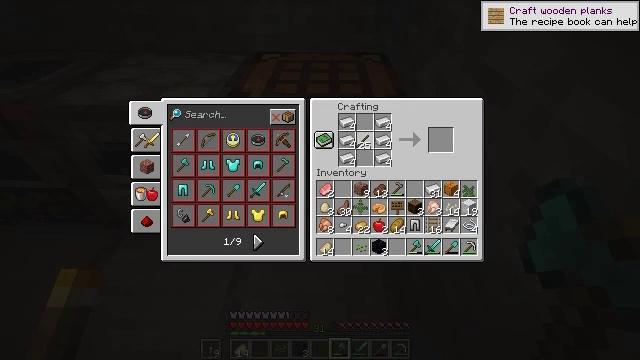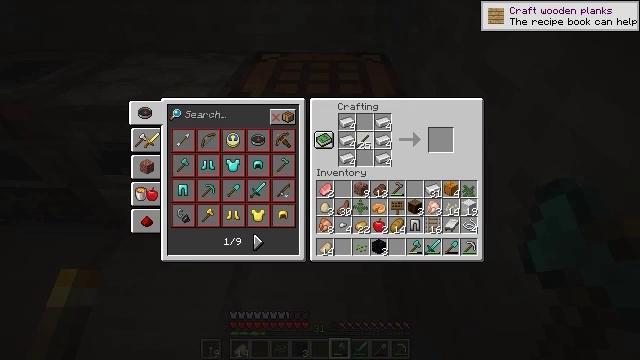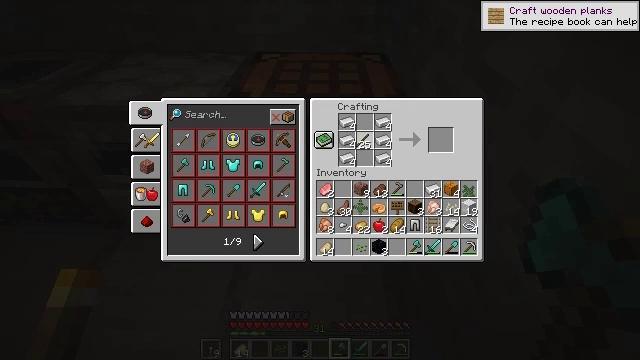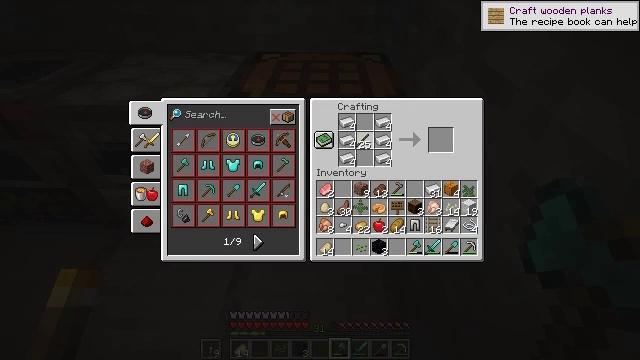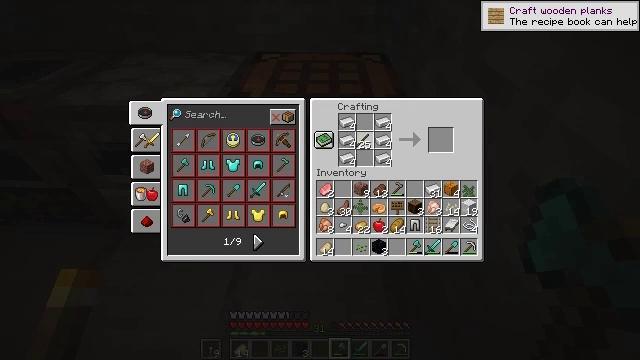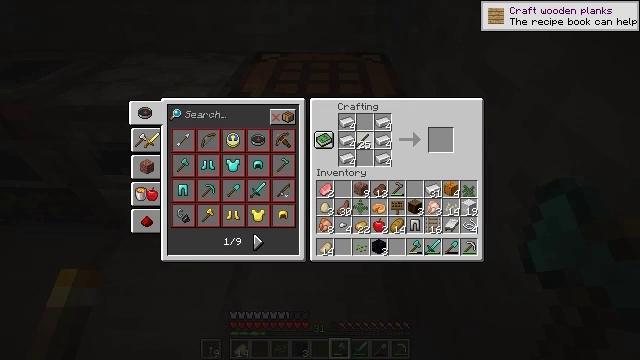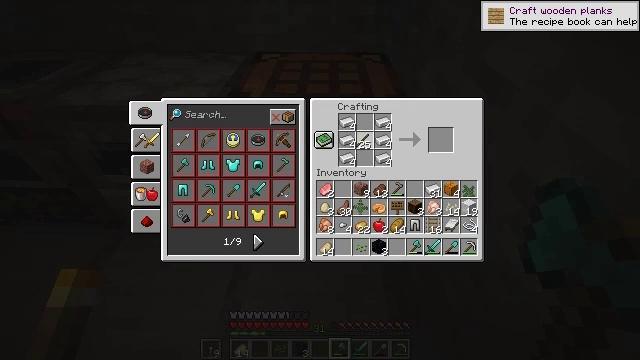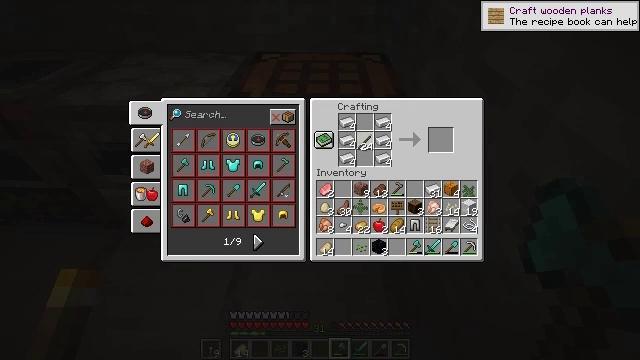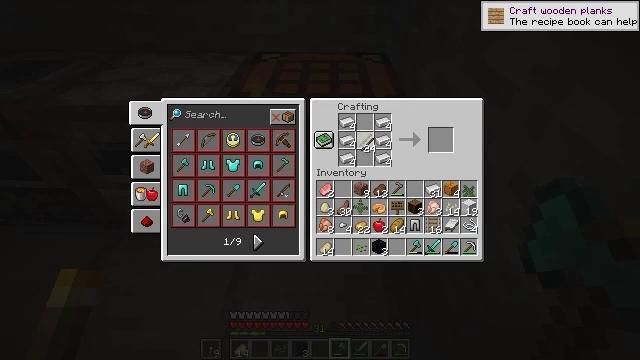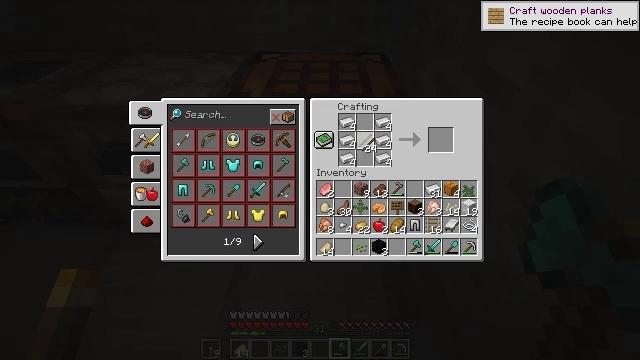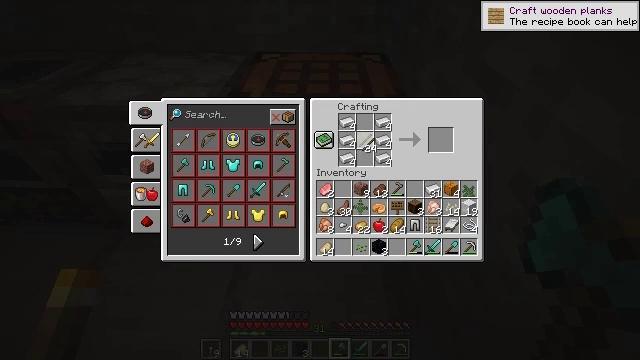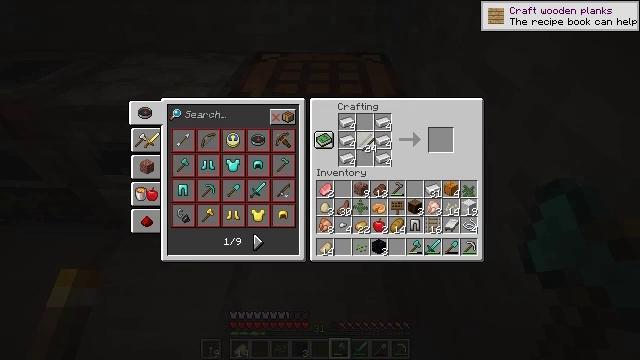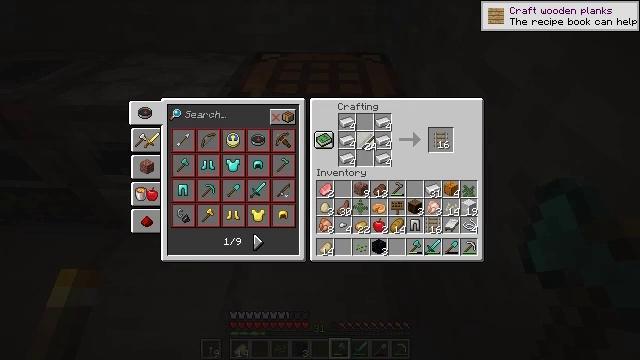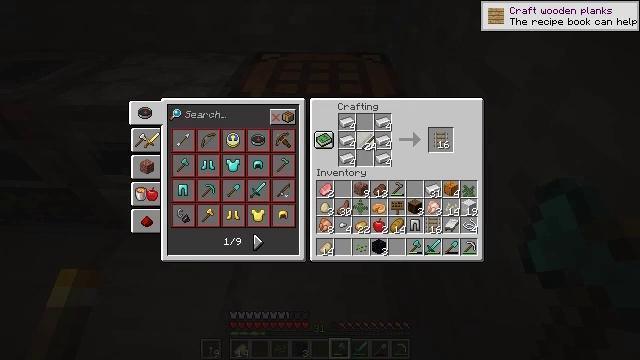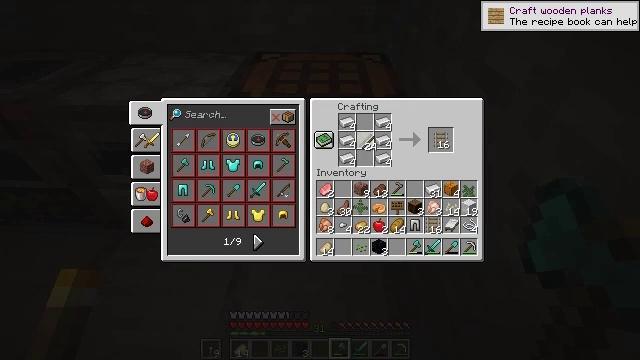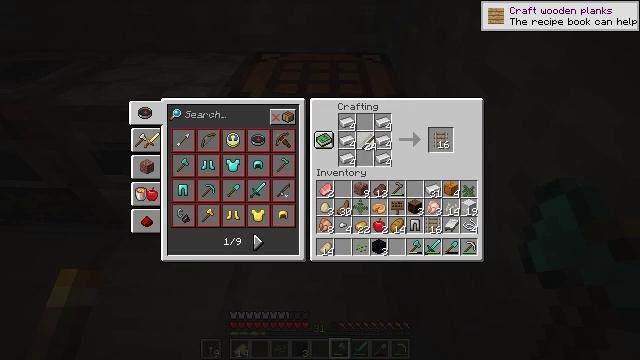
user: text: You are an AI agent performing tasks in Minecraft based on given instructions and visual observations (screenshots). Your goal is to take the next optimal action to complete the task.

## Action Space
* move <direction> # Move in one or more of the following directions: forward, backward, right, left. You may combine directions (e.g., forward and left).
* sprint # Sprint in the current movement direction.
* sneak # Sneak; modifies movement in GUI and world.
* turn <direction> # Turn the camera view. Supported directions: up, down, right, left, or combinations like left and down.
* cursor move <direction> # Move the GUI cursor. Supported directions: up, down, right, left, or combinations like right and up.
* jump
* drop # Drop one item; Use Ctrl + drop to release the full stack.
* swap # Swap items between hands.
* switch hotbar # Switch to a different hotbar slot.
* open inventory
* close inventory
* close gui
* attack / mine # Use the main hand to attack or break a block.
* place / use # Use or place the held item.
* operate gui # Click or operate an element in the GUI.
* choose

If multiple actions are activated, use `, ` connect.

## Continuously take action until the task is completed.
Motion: motion action
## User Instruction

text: Open a crafting table to craft a rail.
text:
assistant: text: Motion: no_op
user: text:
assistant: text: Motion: no_op
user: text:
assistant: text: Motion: no_op
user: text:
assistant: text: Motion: use / place
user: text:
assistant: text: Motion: use / place
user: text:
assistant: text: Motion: use / place
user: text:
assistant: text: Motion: no_op
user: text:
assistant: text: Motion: no_op
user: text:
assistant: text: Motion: no_op
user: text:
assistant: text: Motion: no_op
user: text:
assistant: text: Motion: no_op
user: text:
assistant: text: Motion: no_op
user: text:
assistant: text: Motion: no_op
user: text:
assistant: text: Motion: no_op
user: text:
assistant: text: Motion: use / place
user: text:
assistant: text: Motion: use / place
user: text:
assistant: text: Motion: use / place
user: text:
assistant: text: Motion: turn down
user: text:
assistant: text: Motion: no_op
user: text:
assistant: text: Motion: no_op
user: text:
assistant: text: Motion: no_op
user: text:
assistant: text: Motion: no_op
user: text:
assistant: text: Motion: no_op
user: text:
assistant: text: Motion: no_op
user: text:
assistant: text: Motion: no_op
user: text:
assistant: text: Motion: use / place
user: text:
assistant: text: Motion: use / place
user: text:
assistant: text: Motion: use / place
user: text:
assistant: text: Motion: turn down
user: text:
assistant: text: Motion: turn down